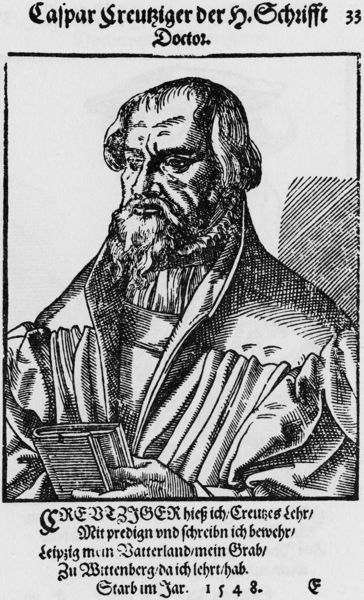
Titel: Bildnis des Caspar Cruciger (Creutziger)
Künstler: Tobias Stimmer
Institution: (Seriendruck)
Schlagwörter: hand, kopf, mann, weiß, finger, grau, nase, schwarz, stirn, zeichnung, blick, hochformat, alt, bart, augen, bibel, falten, kragen, sockel, vollbart, bildnis, portrait, porträt, kirche, gewand, haare, mantel, poträt, holzschnitt, schrift, grafik, graphik, linien, streng, deutsch, jahreszahl, hoch, buch, druck, schwarzweiss, schraffur, radierung, stich, text, steckbrief, halbglatze, talar, halbprofil, mittelalter, german, luther, predigt, gelehrter, kupferstich, christentum, leipzig, doktor, predigen, caspar, vaterland, ext, thesen, wittenberg, bilck, portrit, sterbebild, 1548, dr, kreuziger, creuziger, creutziger, schrifz, mann prediger, sterbbild